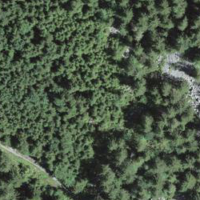
EUNIS habitat code: 43
Species observed at this site:
Cephalanthera rubra